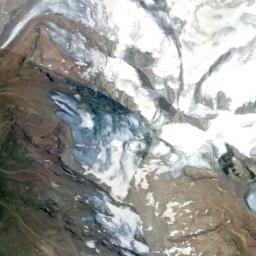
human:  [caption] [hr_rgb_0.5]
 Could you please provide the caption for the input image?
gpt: There is a lot of snow on the snowberg .

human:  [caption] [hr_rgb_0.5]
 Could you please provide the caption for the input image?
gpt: The snow berg is consist of bare land and white snow .

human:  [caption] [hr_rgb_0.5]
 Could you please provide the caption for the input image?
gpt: The snowberg is partly covered with snow and ice and the color of the mountain is brown .

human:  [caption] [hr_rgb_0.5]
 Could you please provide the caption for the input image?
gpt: White snow and brown bare ground intersect on the snow mountain .

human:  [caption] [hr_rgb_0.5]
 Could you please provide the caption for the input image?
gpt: There are much snow and some bare land on the snowberg .